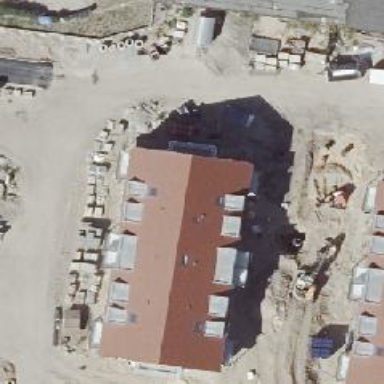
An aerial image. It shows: Residential building with apartments featuring gabled roof made of roof tiles. The roof orientation is along the building.